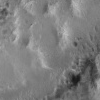
Atmospheric dust classification: not_dusty